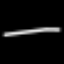
Label: octagon